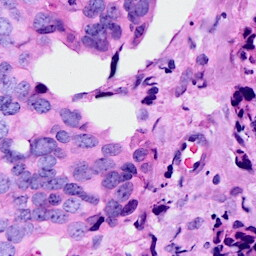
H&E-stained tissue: Breast